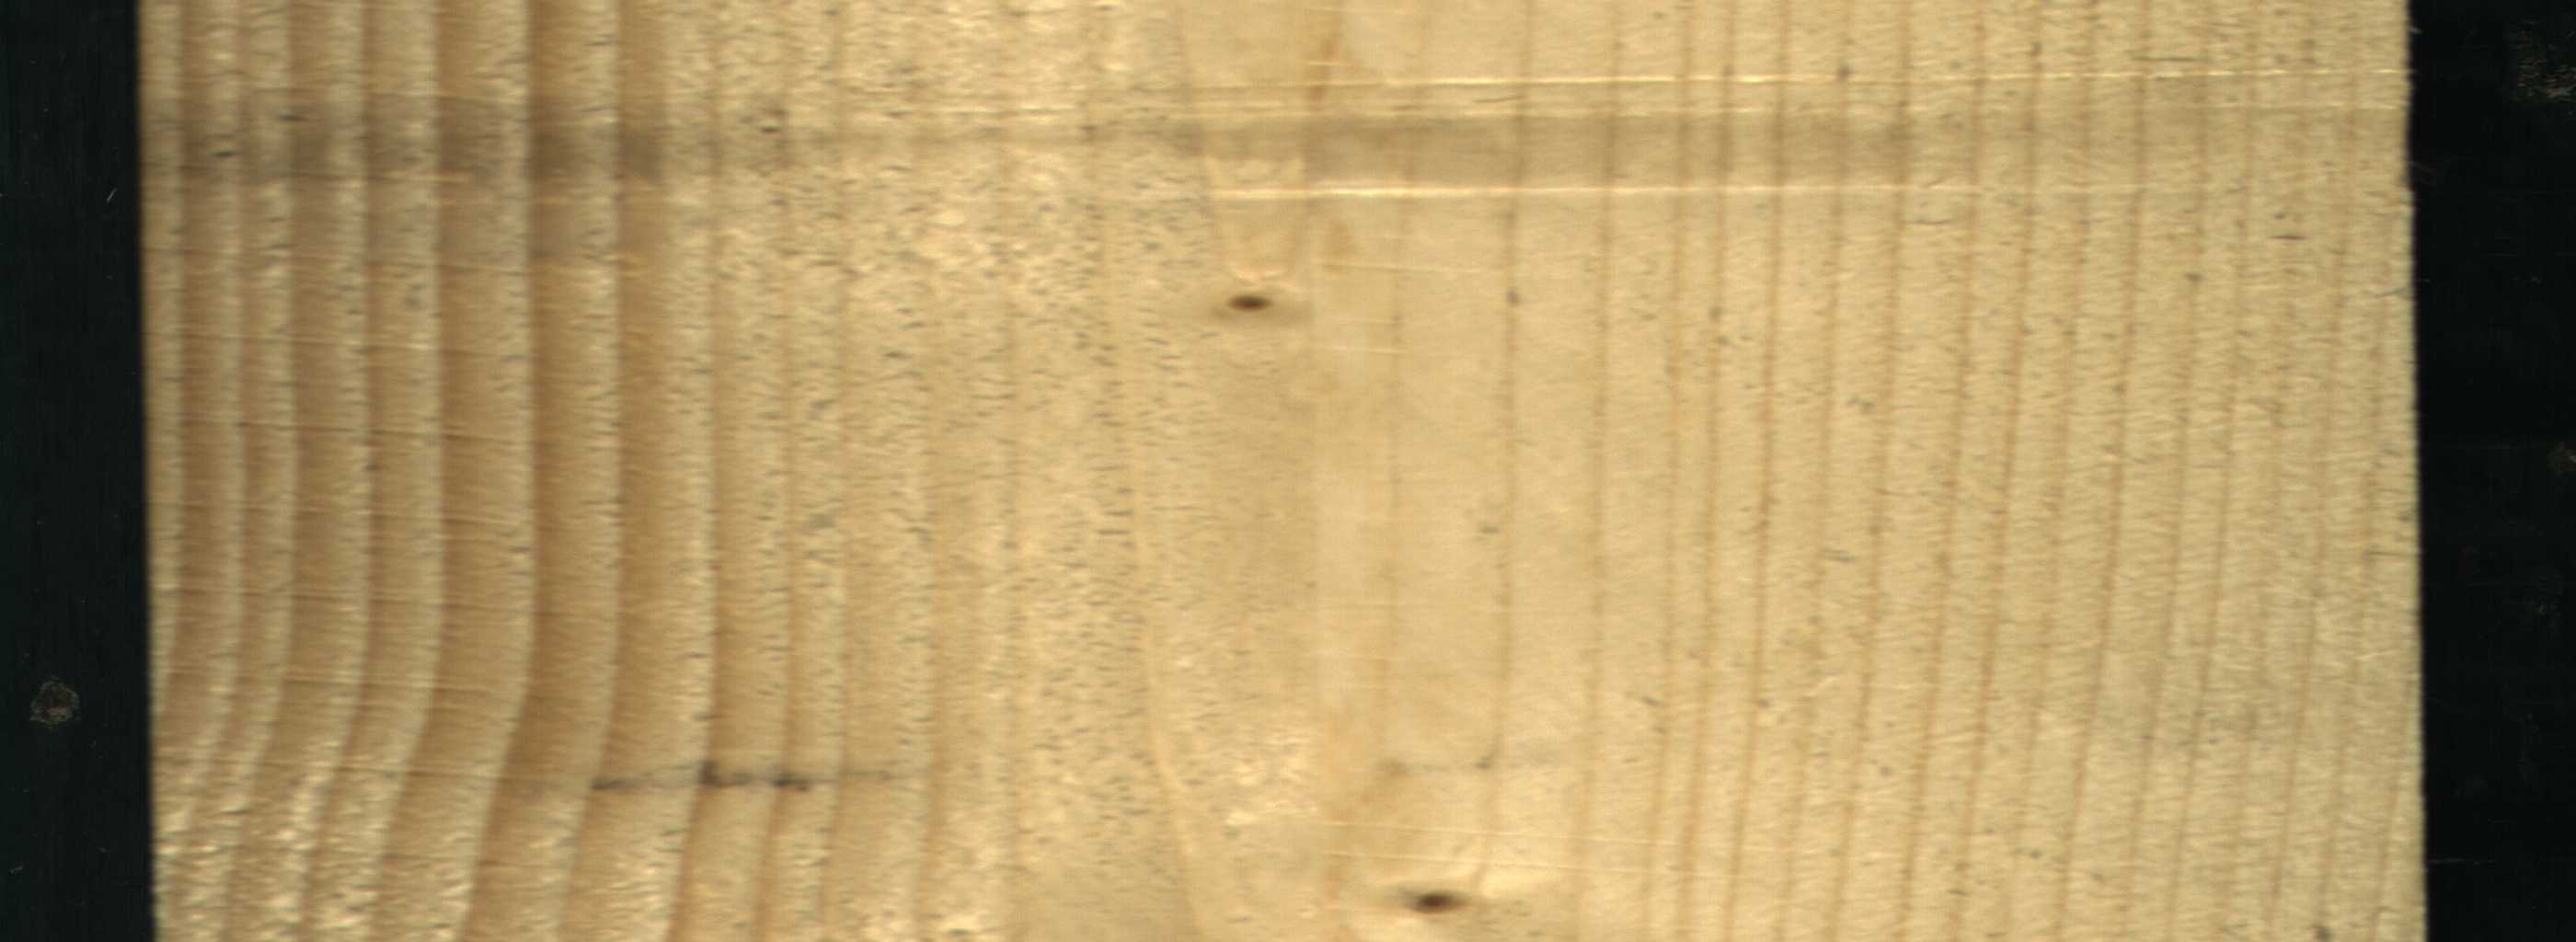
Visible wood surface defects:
Live_Knot
Live_Knot